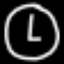
Label: clock